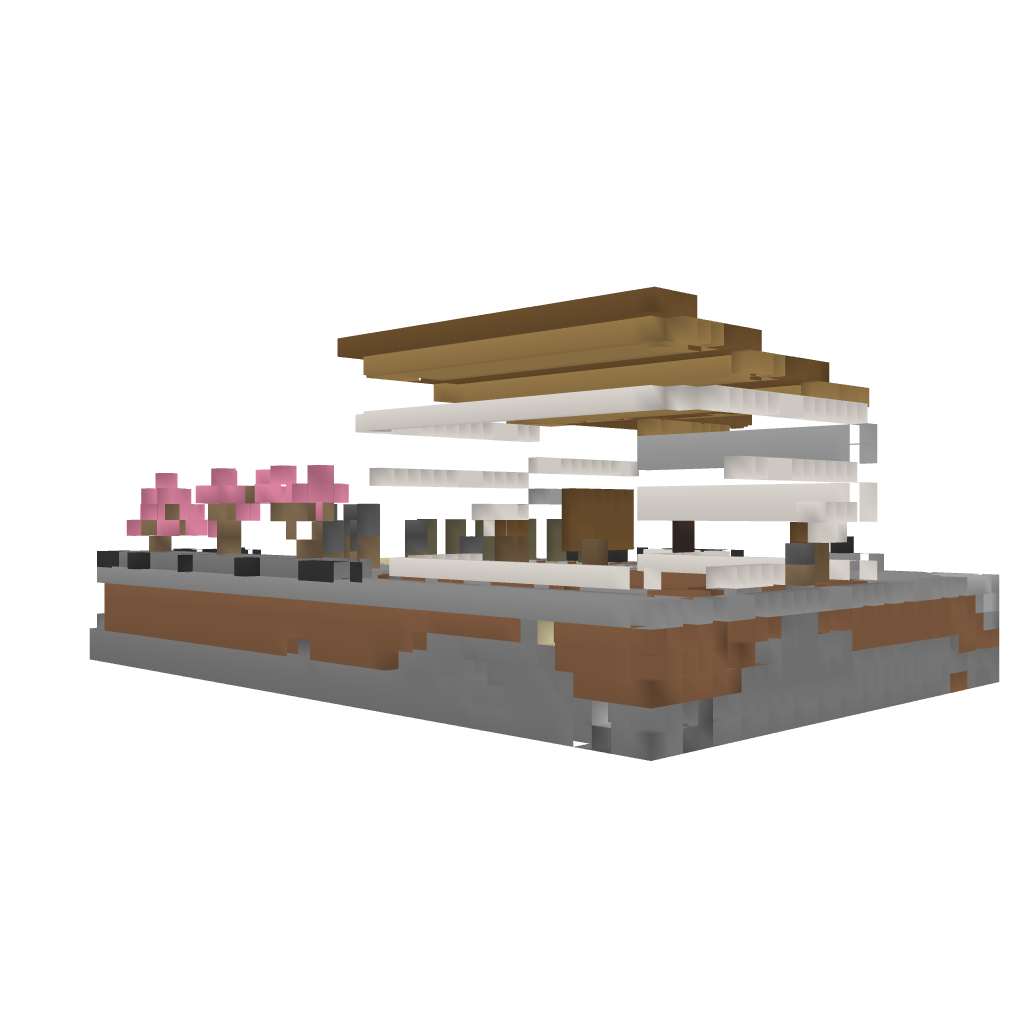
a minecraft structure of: Little modern house #2